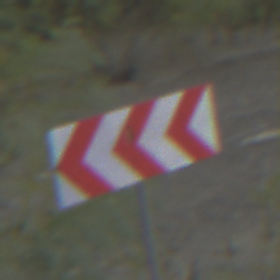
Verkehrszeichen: RichtungstafelnInKurvenGrossRechts
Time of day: Midday
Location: Outdoor (Suburban)
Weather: Overcast
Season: NotSpecified
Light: Natural